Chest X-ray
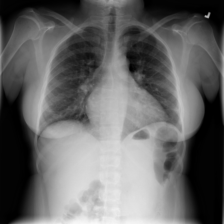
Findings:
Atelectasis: negative
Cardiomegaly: negative
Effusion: negative
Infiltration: negative
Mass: negative
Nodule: negative
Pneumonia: negative
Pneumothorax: negative
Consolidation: negative
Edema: negative
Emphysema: negative
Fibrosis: negative
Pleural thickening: negative
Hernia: negative